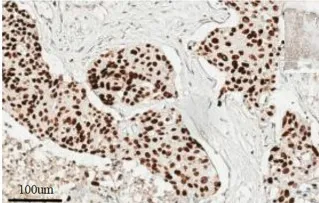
Immunohistochemical staining of P63.
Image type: pathology (immunostaining)